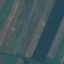
Label: AnnualCrop